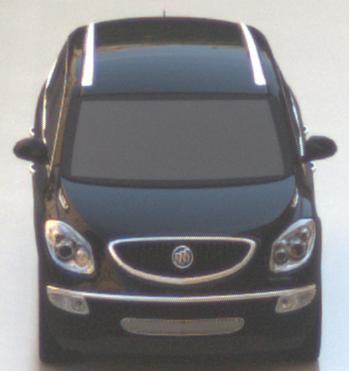
Make: Buick
Model: Enclave
Detailed model: GMT967
Model produced from: 2007
Model produced until: 2017
Doors: 5
Color: black
Road condition: wet road
Daytime: morning or afternoon
Contrast: low contrast